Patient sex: F
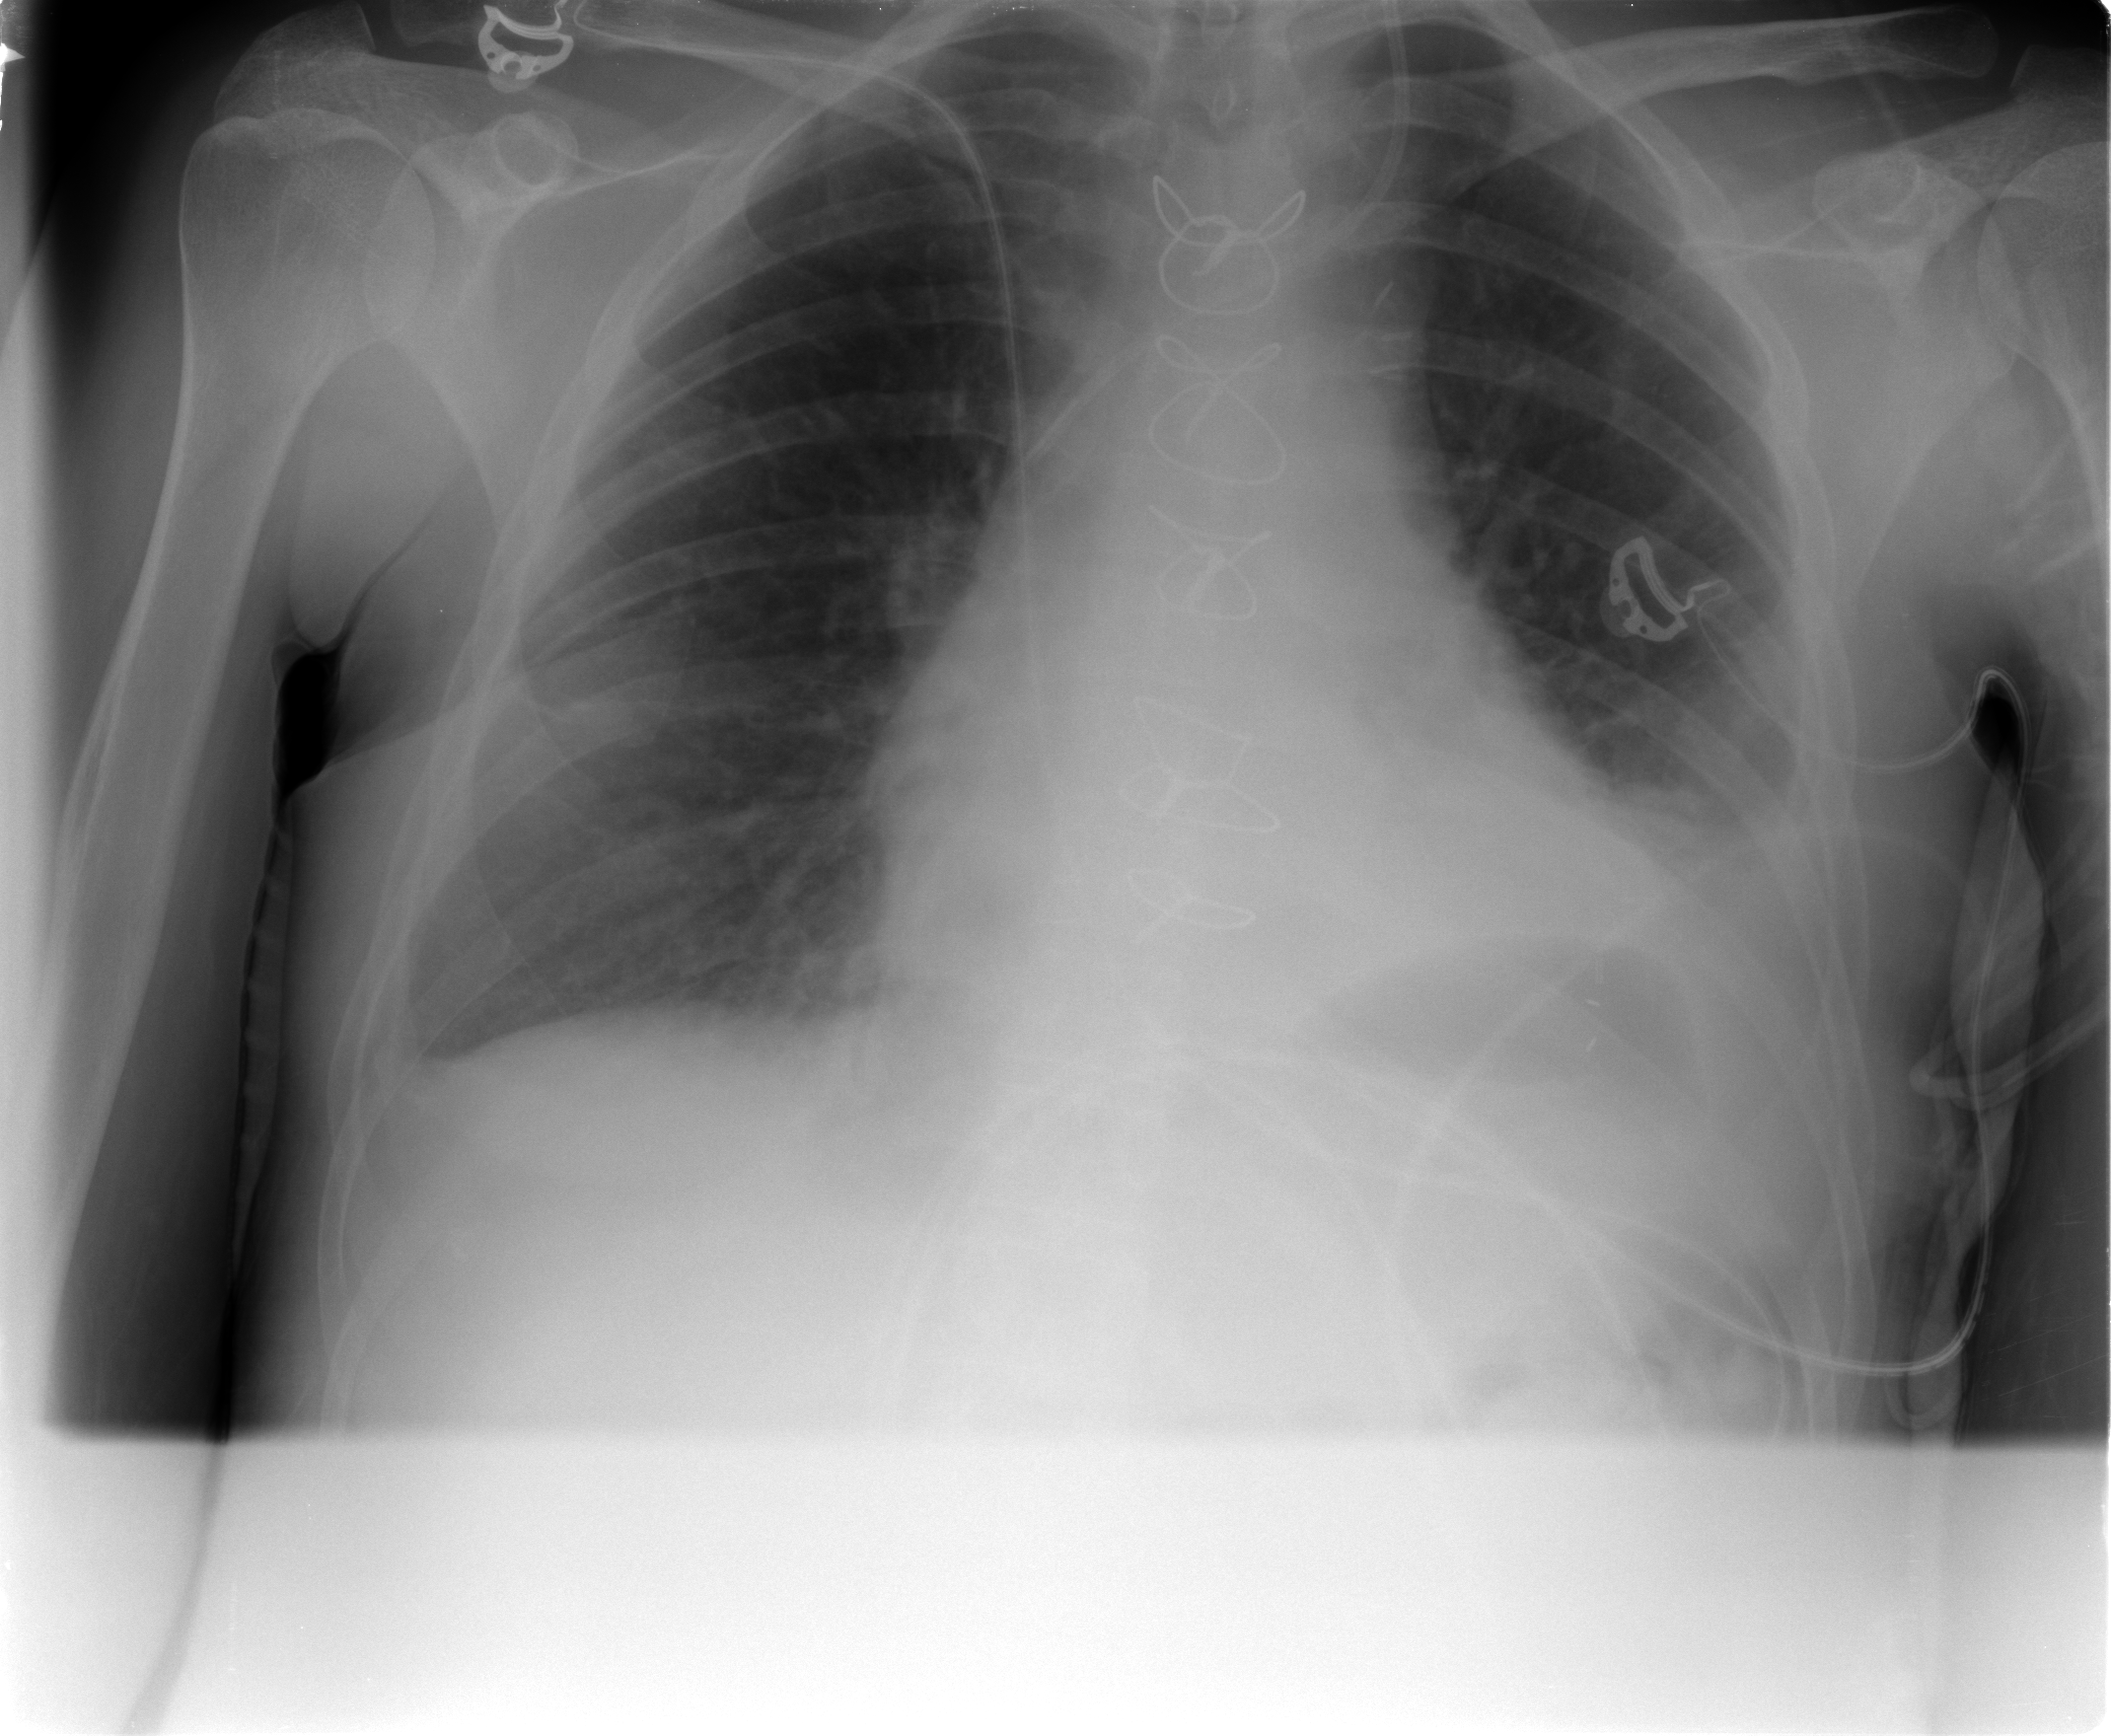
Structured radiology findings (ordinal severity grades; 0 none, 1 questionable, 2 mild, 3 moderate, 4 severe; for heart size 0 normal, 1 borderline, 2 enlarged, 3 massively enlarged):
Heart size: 2
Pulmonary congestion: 2
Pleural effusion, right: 1
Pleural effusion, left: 3
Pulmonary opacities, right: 0
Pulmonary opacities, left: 0
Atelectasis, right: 2
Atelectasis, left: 3